Interaction volume radius: 5 \u00c5
Interaction volume height: 10 \u00c5
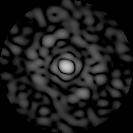
Disorder parameter: 0.7964